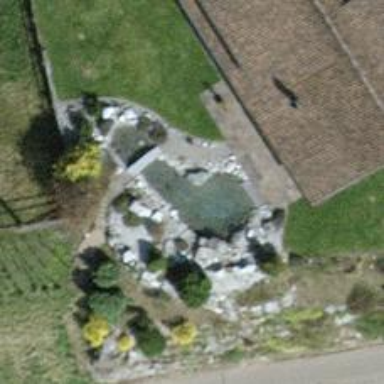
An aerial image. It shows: Pond with natural water.